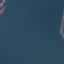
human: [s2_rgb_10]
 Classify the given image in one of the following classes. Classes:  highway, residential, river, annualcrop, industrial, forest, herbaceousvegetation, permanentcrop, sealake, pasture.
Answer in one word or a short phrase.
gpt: SeaLake